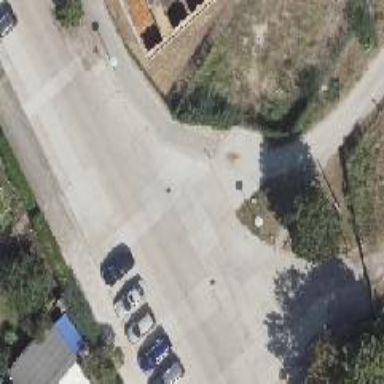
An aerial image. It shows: Residential road with concrete surface. There is parallel street-side parking available on the left side.